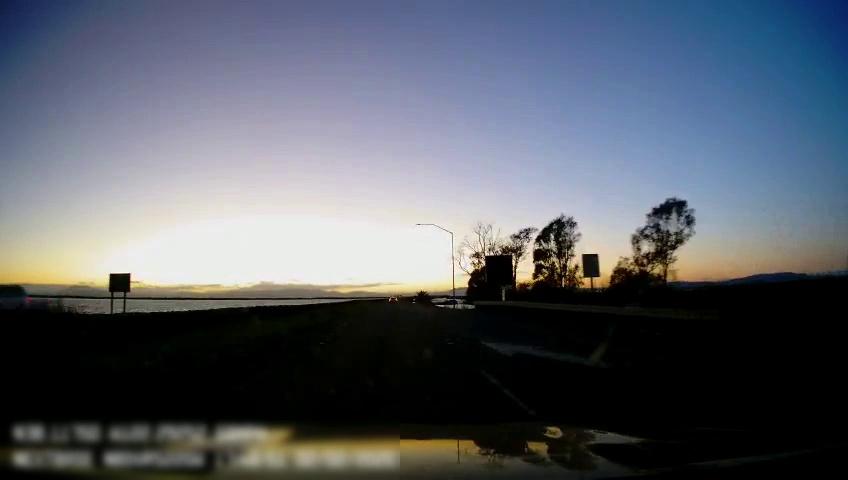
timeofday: Dusk/Dawn/Twilight
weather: Sunny
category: Drivable Space
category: Vehicles | Car
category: Lanes | Current Lane
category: Lanes | Current Lane
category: Lanes | Current Lane